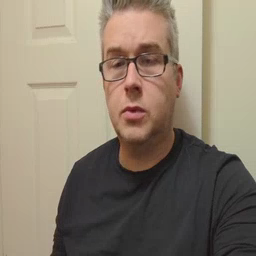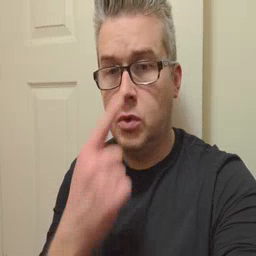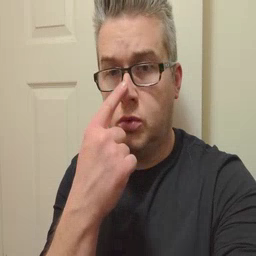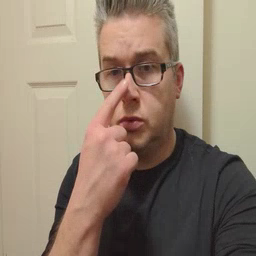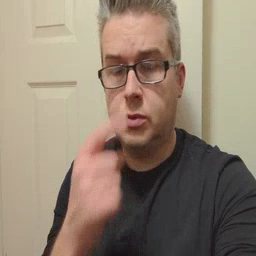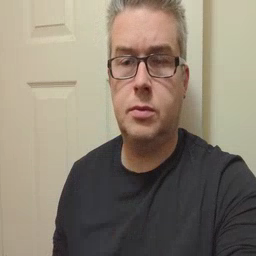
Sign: nose